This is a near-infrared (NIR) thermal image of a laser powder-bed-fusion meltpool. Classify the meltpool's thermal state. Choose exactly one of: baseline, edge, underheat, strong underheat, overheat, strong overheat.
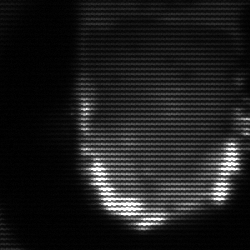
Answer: baseline